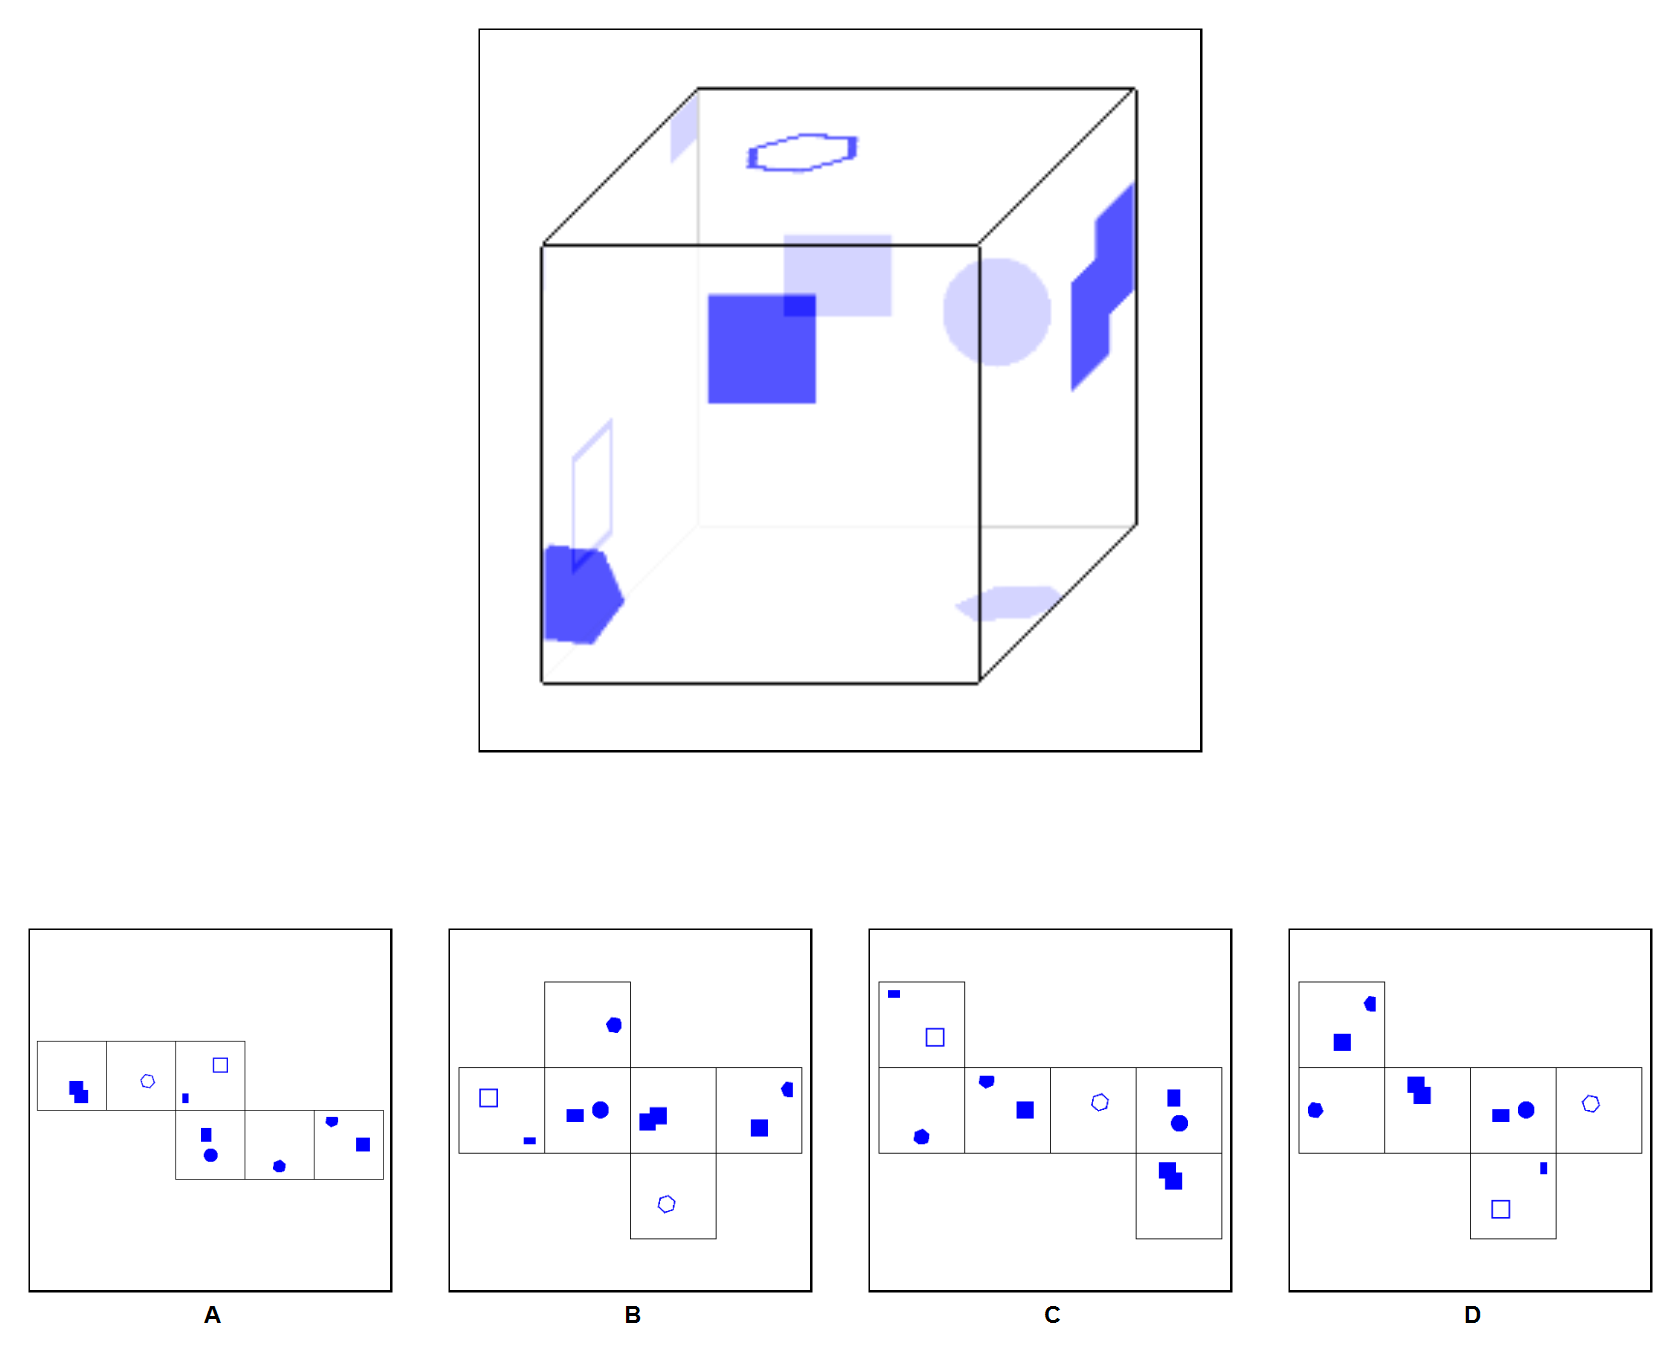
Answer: D